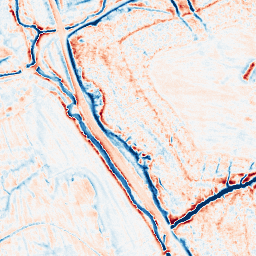
Category: edge_preserving
Decomposition family: anisotropic_diffusion
Decomposition parameters: iterations: 20
kappa: 10
gamma: 0.2
Upsampling method: regularized
Upsampling parameters: scale: 2
lambda_reg: 0.001
Upsampling scale: 2